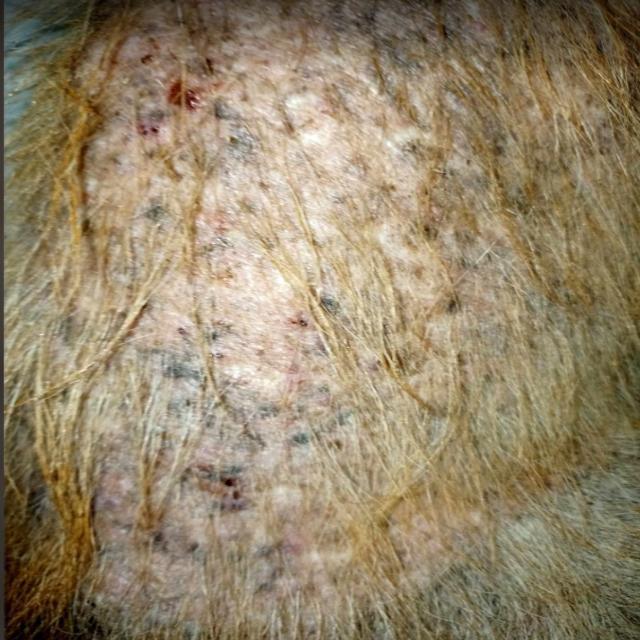
Canine demodicosis (Demodex mange) — caused by Demodex canis mites. Presents with alopecia, follicular papules, pustules, and comedones. Often localized on face and forelimbs.